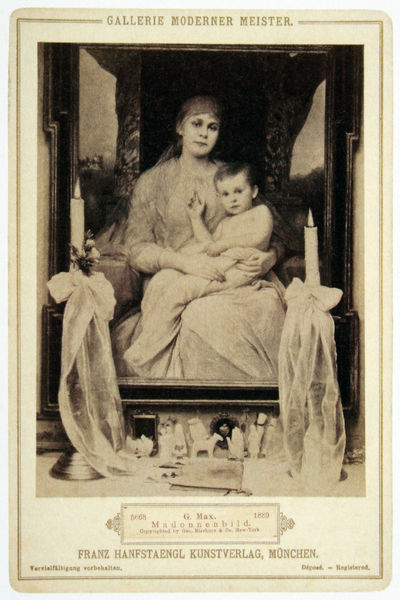
Titel: Madonnenbild (Votivgemälde)
Künstler: Gabriel von Max
Standort: München
Institution: Städtische Galerie im Lenbachhaus
Schlagwörter: hand, nackt, weiß, fenster, frau, geste, grau, licht, schwarz, ausblick, schleier, tuch, schleife, rahmen, trauer, bild, bildnis, portrait, porträt, vorhang, interieur, tücher, frau kind, kind, mutter, paar, schleifen, en face, frontal, lippen, pferd, deutschland, schrift, papier, düster, zwei, grafik, naiv, baby, kartusche, inschrift, kerze, kerzen, junge, galerie, foto, fotografie, photographie, hell dunkel, flamme, buch, religion, münchen, flammen, druck, schwarz weiss, stich, seite, text, buchstaben, überschrift, posieren, mutter und kind, franz, altar, photo, karte, schoss, gestus, pieta, andacht, baldachin, naturalistisch, moderner, postkarte, heilig, taufe, maria, madonna, verlag, abbildung, meister, spielzeug, säugling, jesuskind, pathos, mutter kind, karusche, pos, photograhie, retro, pate, patin, bild vom bild, kunstverlag, 20. jahrhundert, weiß-schwarz, madonnenbild, hanfstängel, frau kerze, taufkind, kunstverlag münchen, hanfstaengl, moderner meister, kernzen, franz hanfstaengl kunstverlag münchen